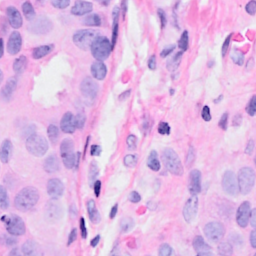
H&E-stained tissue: Breast